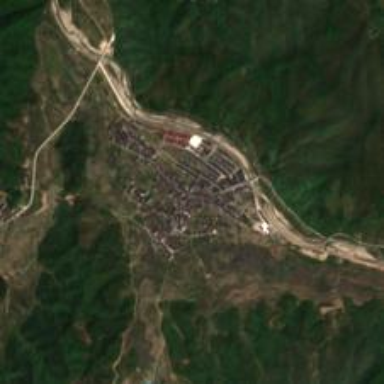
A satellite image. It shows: Ethnic township within town.